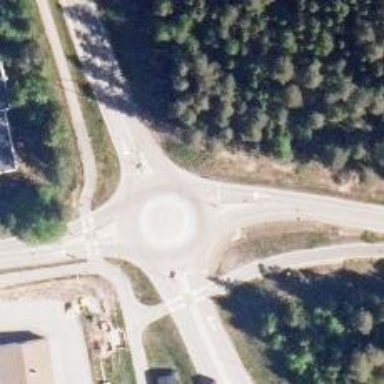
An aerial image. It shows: Tertiary road made of asphalt leading to roundabout junction.